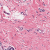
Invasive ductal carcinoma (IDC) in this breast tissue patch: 0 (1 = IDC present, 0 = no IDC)